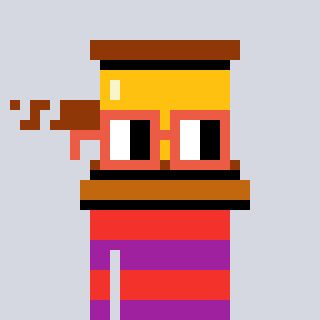
a pixel art character with square orange glasses, a gavel-shaped head and a magenta-colored body on a cool background